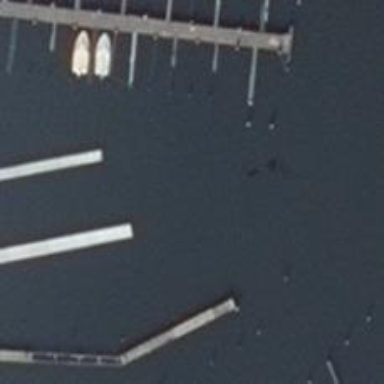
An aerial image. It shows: Marina area for leisure land.